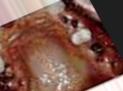
Condition: Caries